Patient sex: F
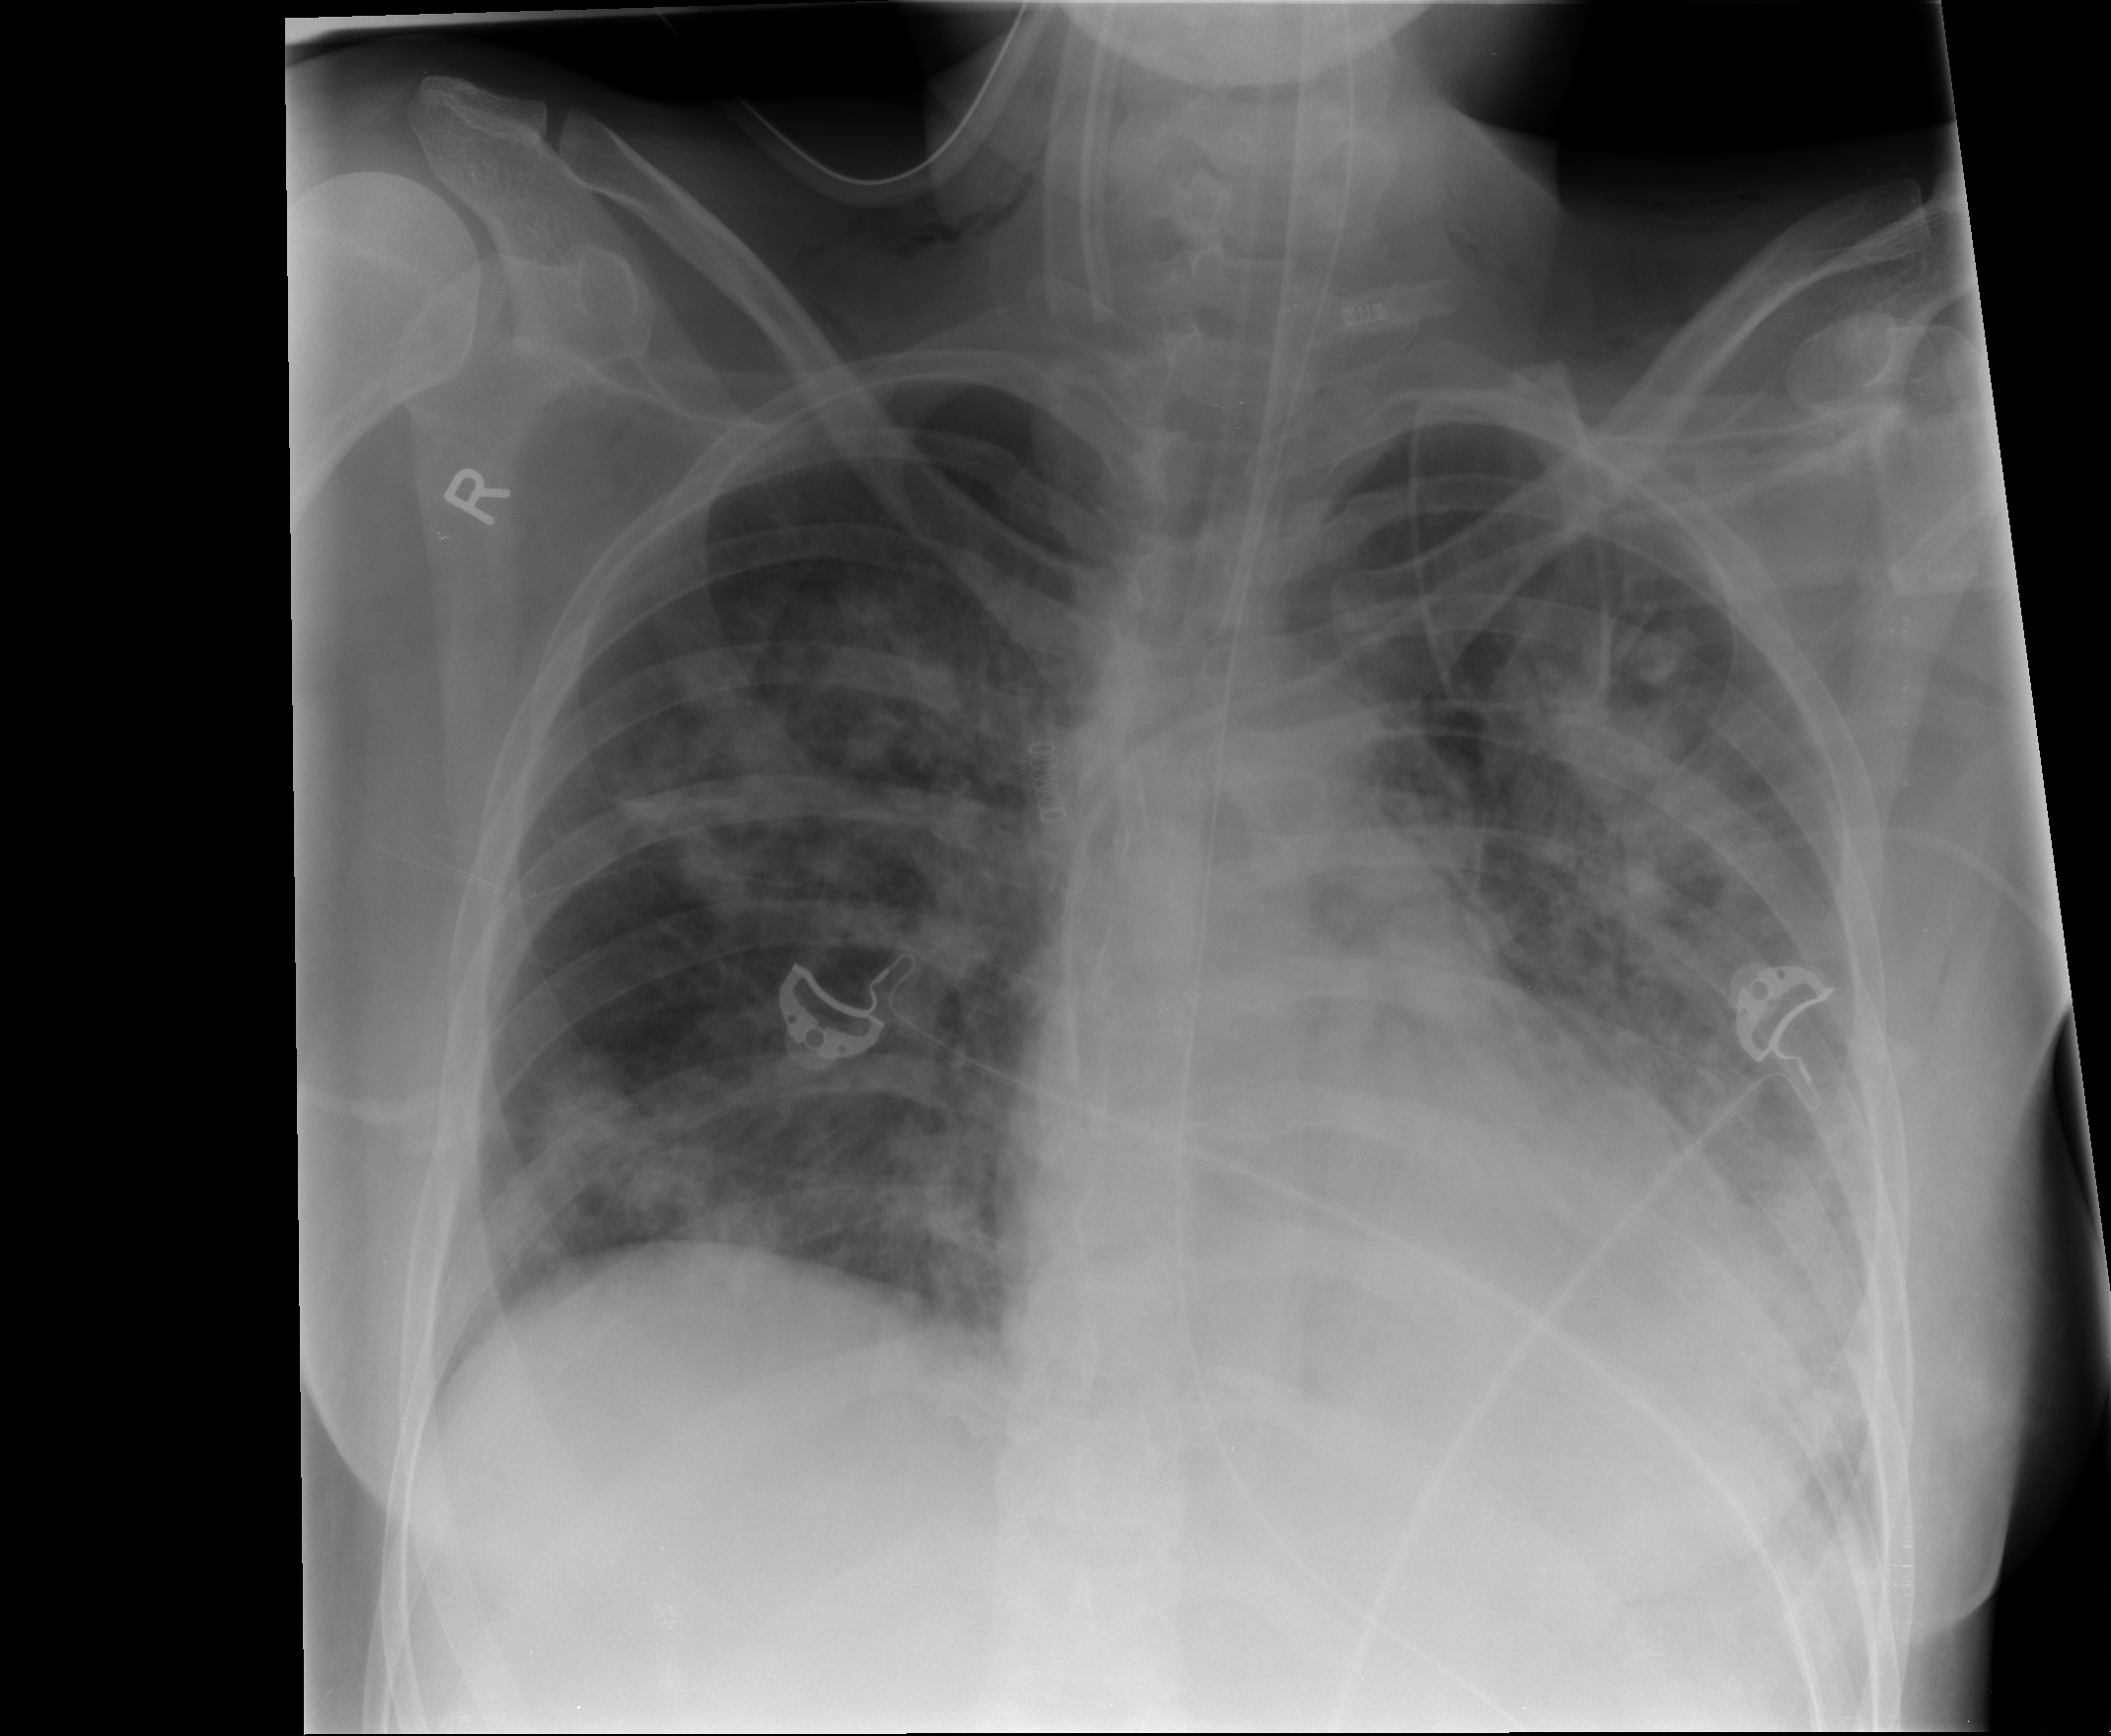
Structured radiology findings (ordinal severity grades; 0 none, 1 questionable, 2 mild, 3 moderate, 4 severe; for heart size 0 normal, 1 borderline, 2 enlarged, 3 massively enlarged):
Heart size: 1
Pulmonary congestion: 0
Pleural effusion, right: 0
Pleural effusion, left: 2
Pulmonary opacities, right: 3
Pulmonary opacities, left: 3
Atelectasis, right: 2
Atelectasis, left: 3